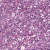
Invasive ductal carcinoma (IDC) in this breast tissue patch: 1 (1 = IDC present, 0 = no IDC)